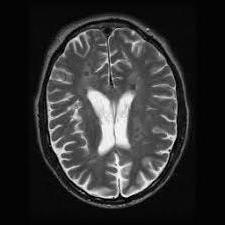
Label: notumor